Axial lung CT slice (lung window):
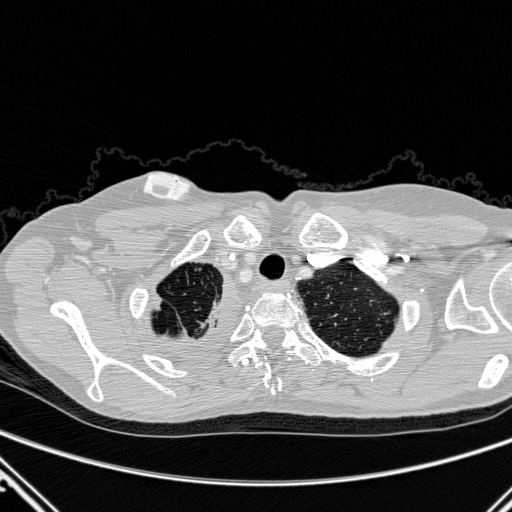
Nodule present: no